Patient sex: M
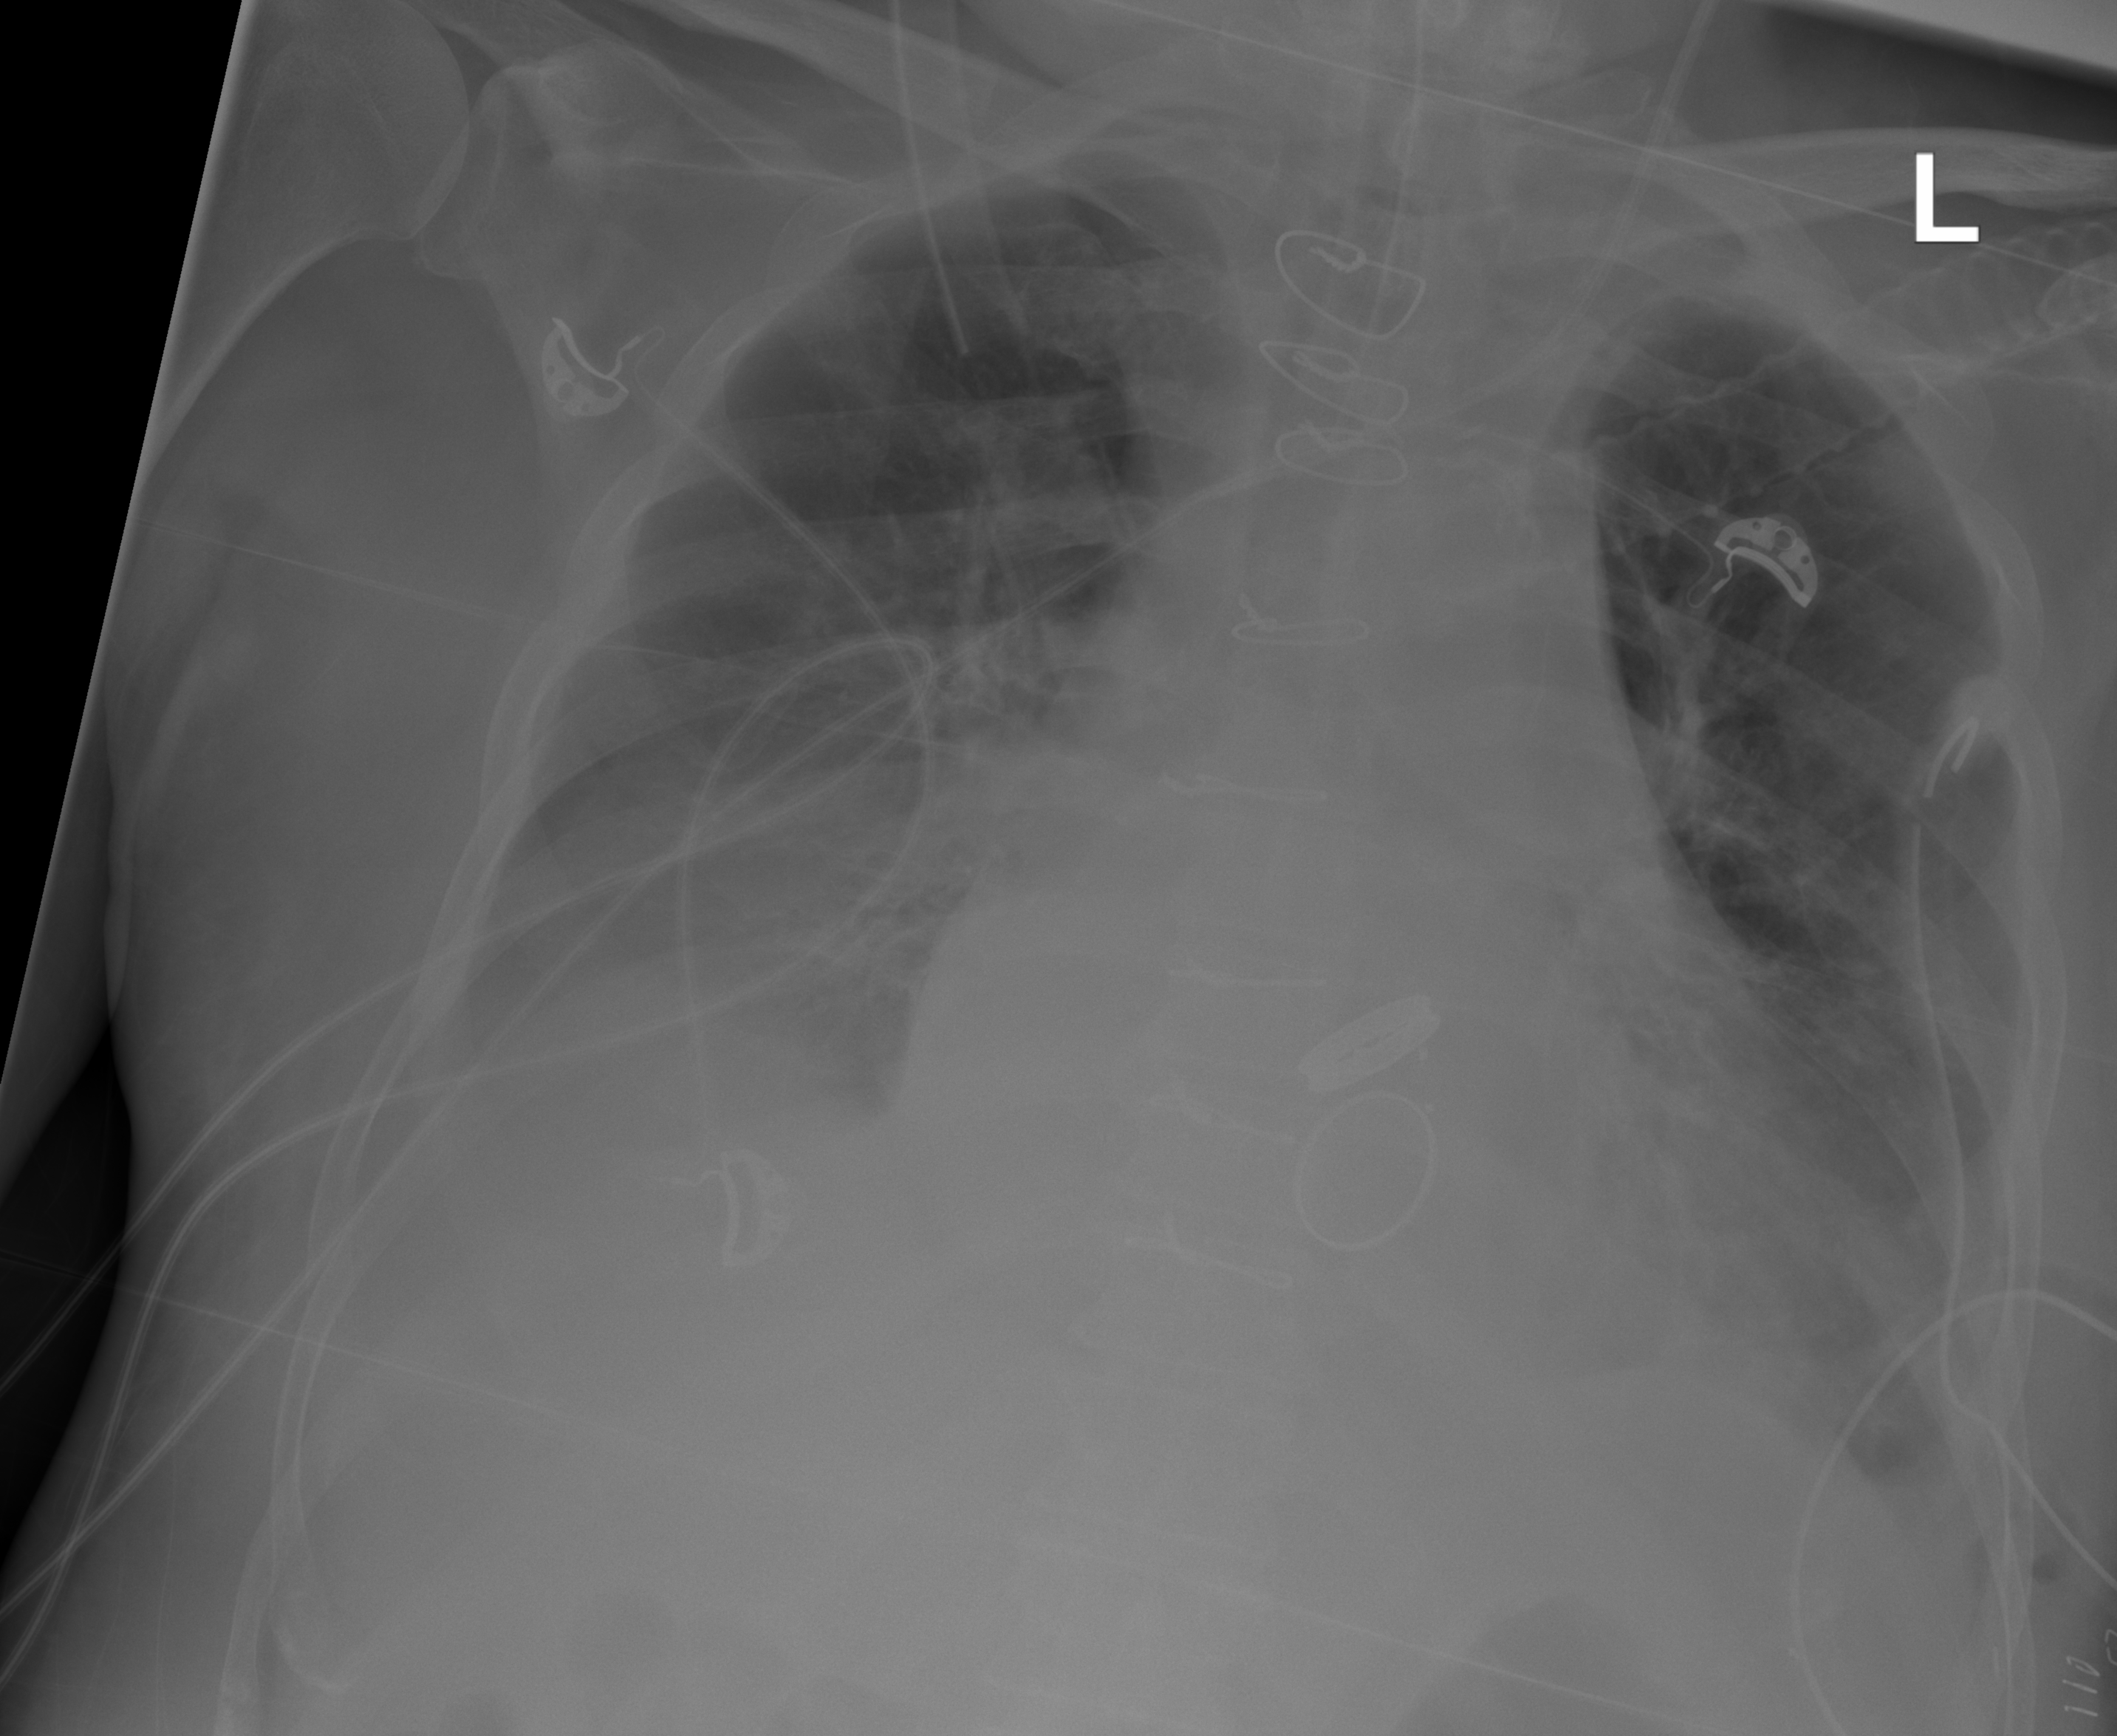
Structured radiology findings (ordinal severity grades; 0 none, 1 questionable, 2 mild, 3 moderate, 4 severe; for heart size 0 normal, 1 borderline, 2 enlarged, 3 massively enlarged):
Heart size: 2
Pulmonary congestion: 2
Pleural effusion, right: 2
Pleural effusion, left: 2
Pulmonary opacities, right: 0
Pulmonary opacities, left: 0
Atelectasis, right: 2
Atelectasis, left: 2